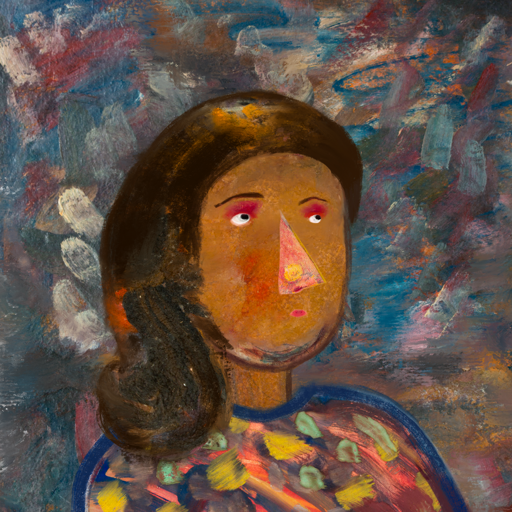
Background: Boggyland, Head And Neck Side: Pipe, Face Side: Irani, Bust: Mother_And_Son_Mother, Hair Side: Gypsy_Queen, Head Accessory: Blank, Second Necklace: Blank, Necklace: Blank, Baby: Blank